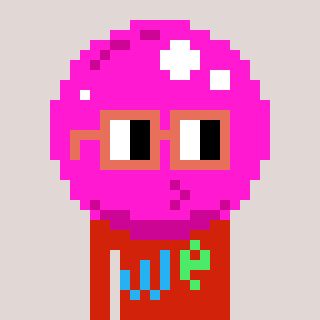
a pixel art character with square orange glasses, a bubblegum-shaped head and a red-colored body on a warm background